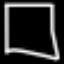
Label: square